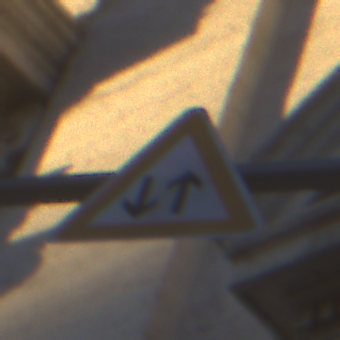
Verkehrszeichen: Gegenverkehr
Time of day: SunriseSunset
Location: Outdoor (Urban)
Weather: Clear
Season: NotSpecified
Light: Natural